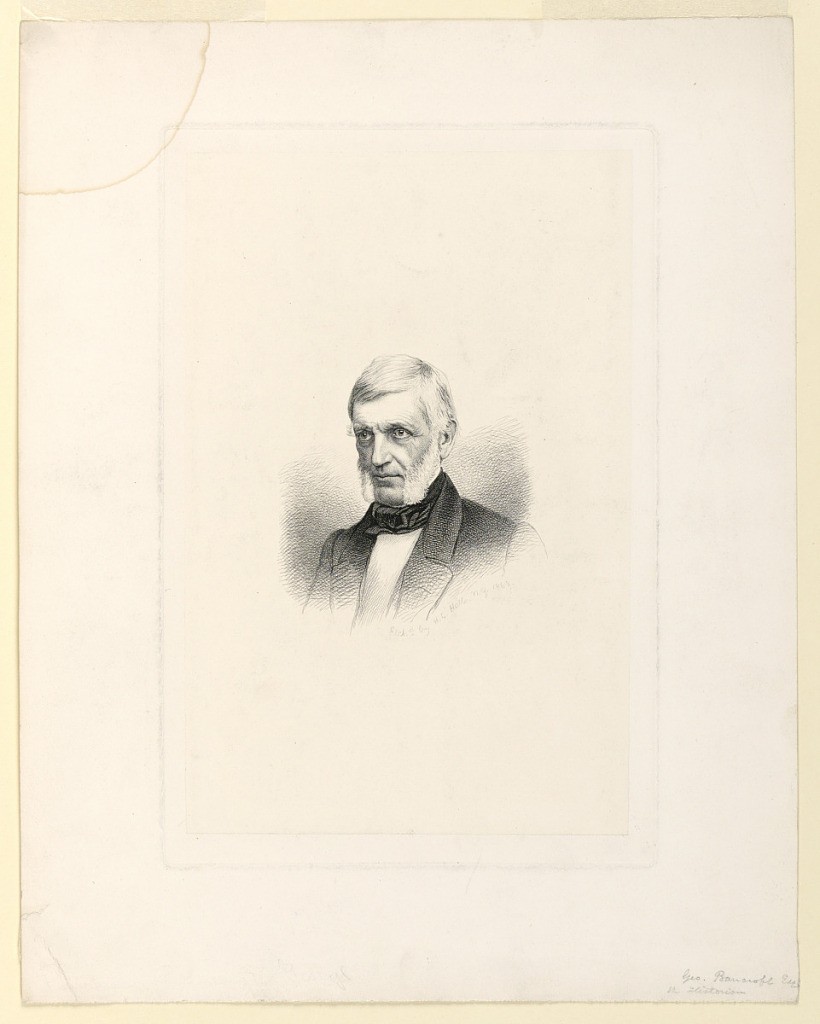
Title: Portrait of George Bancroft
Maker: Henry Bryan Hall
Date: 1868
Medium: Etching on paper
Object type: Print
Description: Bust length portrait of the American historian and statesman, George Bancroft (1800-1891), shown facing one quarter to the left, his gaze directed before him. He wears a mutton-chop beard and a black bow tie.